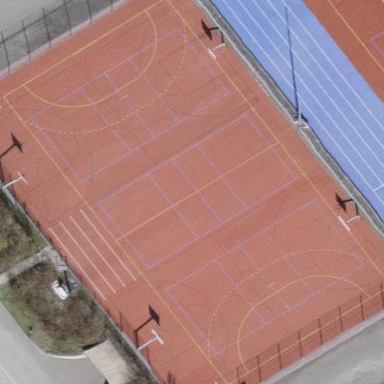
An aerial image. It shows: Basketball court located in leisure land pitch.